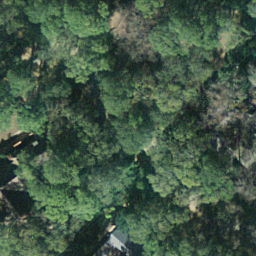
Label: forest